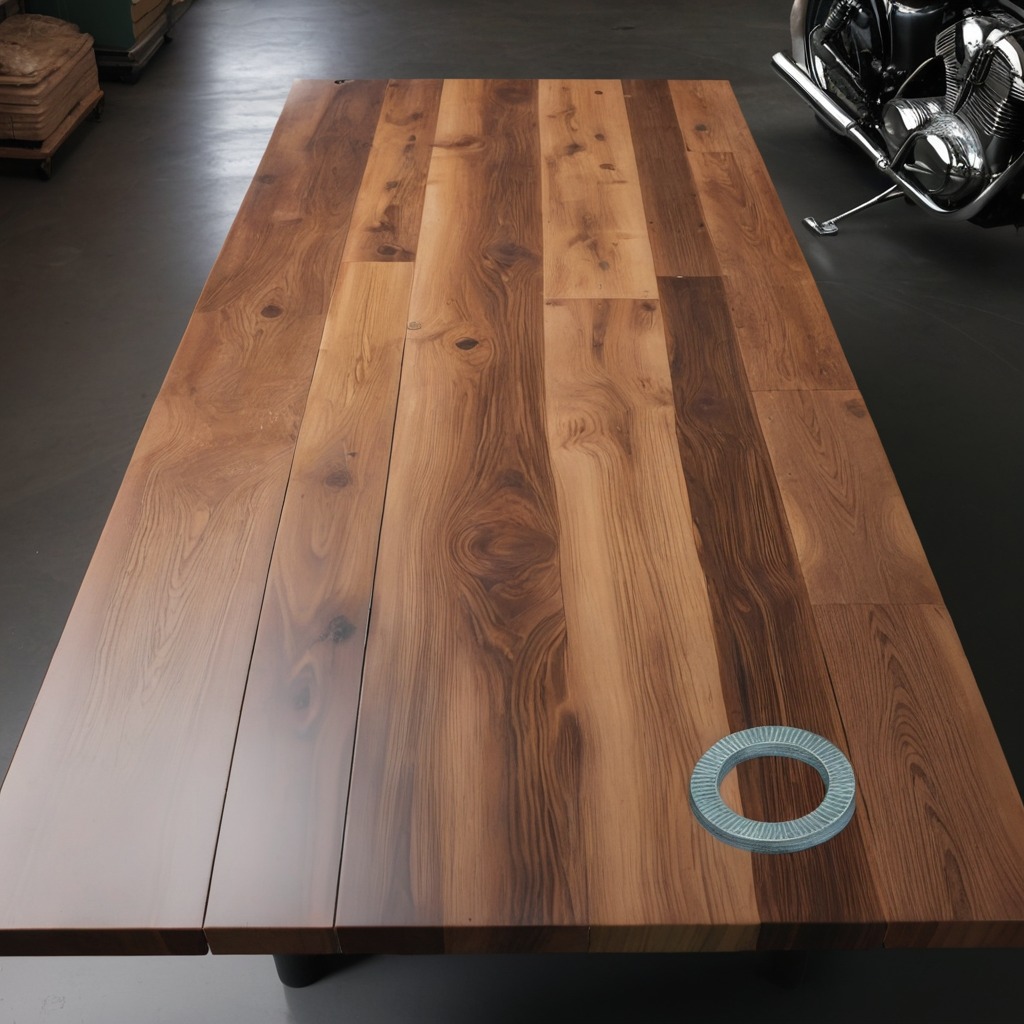
A flat metal washer lying on the oil-spilled wooden table in a vintage motorcycle garage.